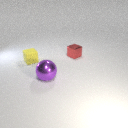
small red metal cube to the right of small yellow rubber cube